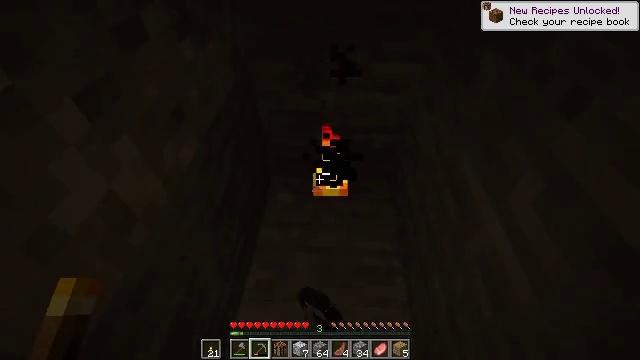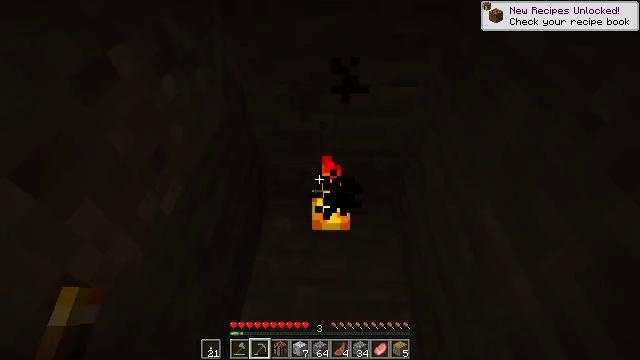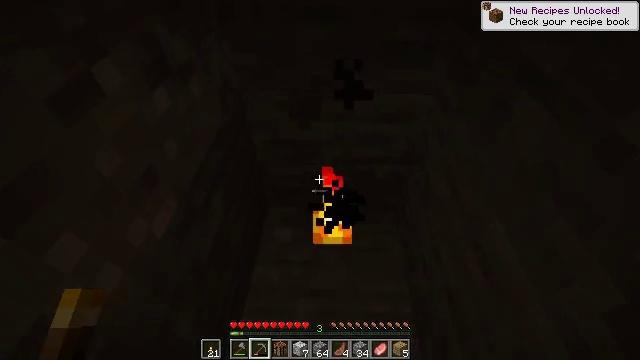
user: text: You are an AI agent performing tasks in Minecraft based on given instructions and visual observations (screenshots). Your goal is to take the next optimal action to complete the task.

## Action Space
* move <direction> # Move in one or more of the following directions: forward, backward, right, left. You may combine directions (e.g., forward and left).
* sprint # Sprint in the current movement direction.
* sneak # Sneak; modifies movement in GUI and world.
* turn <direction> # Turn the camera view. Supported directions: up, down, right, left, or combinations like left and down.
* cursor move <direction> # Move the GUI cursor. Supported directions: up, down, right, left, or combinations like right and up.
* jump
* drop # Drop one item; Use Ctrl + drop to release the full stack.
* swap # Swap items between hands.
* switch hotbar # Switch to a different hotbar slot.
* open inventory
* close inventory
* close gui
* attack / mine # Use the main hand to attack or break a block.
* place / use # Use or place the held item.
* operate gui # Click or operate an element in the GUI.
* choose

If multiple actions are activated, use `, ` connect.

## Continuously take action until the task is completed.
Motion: motion action
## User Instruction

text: Break the torch to collect it.
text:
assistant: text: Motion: move forward, turn up
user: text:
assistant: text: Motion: move forward
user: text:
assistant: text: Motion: no_op